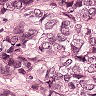
Metastatic tissue present: yes